Question: I've added the Airship (from UrbanAirship) directory into my xcode project for my iPhone/iPad app. In my "build settings>search paths>header search paths" and "build settings>search paths>library search paths", I'm pointing to those directories recursively. I've also included the libuairship-1.2.1.a file3 into the required frameowrks/libraries.
When I go into my appdelegate.m and appdelegate.h, as soon as I type '#import "UA"', it autocompletes for me '#import "UAirship.h"'. So i assume this is great ,because i guess it means it knows the file exists!
but when I do a build, it Xcode complains that the file UAirship.h can not be foudn. I tried typing #import "directoryname/UAirship.h", but it still can't find it.
How do i fix this problem?

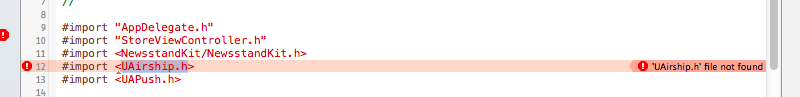
Answer: This likely means that the file is part of your project, but its path is incorrect (for whatever reason). This will be visible in that if you locate the file in the project browser its name will be red.
Assuming that is the case you can select it and edit the files location properties, or delete it from the project and then add that file back again.
This can happen easily if you import or open projects from other systems.
Regards